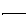
Label: line